Question: Jquery is not loading in tomcat, When I'm using from the server,which is outside the WEB-INF:
'''
<script type="text/javascript"
src="common/js/library/jquery-1.11.0.js"></script>
'''
But the below is
'''
<script type="text/javascript"
src=" https://ajax.googleapis.com/ajax/libs/jquery/1.5.1/jquery.min.js"></script>
'''
is loading fine.
When I'm accessing the jquery-1.11.0.js in the first case in sources of firebug or in chrome debuggers as shown as in below image.

It seems to be loading but when I'm clicking on the loaded jquery-1.11.0.js file nothing seems to load the js file.
I'd given full access to the file system in linux. Whats wrong.
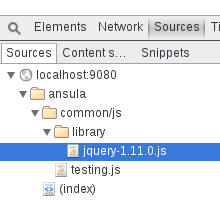
Answer: Problem solved:
some how I mistakenly typed 'servlet-mapping to <url-pattern>/</url-pattern>'